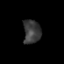
Tissue: prostate
Cell type: T cells
Senescence score: 0.7762
Nuclear area (px): 405
Mean DAPI intensity: 58.99